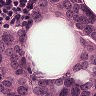
Metastatic tissue present: yes